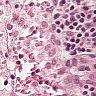
Metastatic tissue present: no